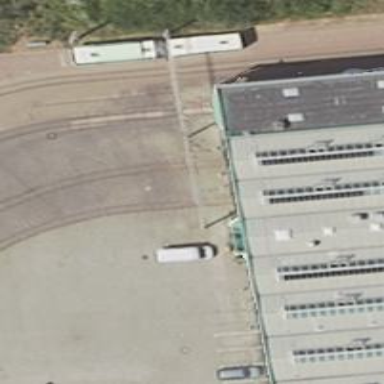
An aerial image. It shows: Tram railway service yard with electrified contact line.